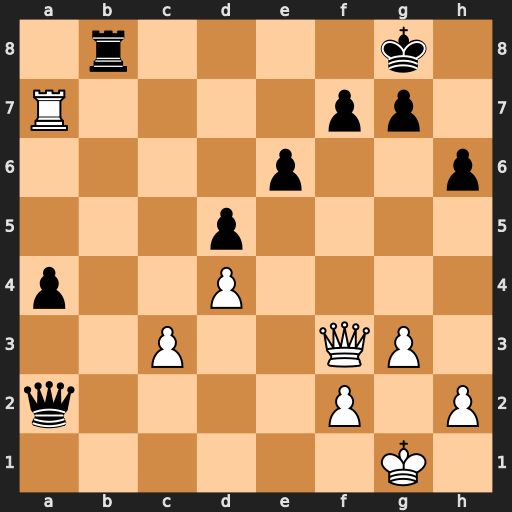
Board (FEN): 1r4k1/R4pp1/4p2p/3p4/p2P4/2P2QP1/q4P1P/6K1
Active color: w
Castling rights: -
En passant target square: -
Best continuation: Qxf7+ Kh8 Qxg7#